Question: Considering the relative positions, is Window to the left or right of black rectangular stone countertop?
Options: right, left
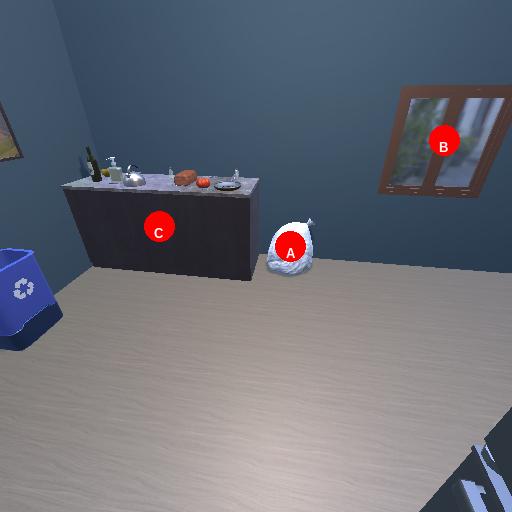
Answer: right